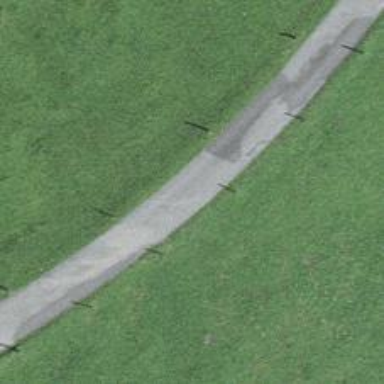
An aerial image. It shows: Well-maintained track road with grade 1 tracktype.